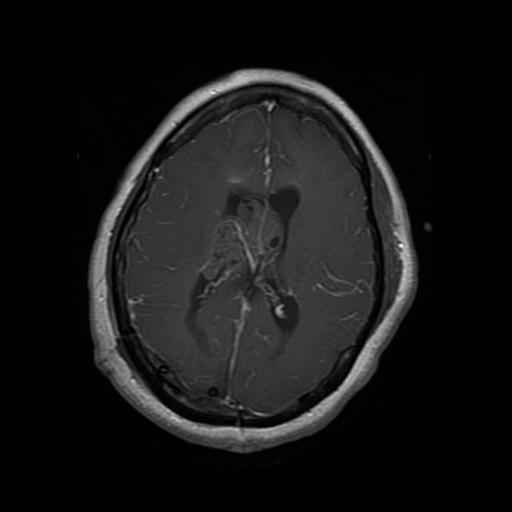
Label: glioma